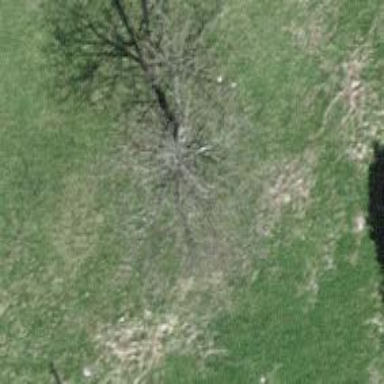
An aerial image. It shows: Single tag "natural: tree."